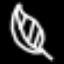
Label: leaf